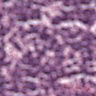
Metastatic tissue present: no